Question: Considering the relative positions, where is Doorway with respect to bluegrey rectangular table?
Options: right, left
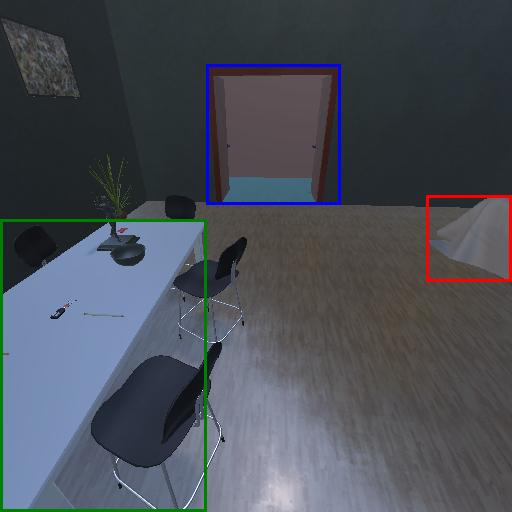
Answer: right